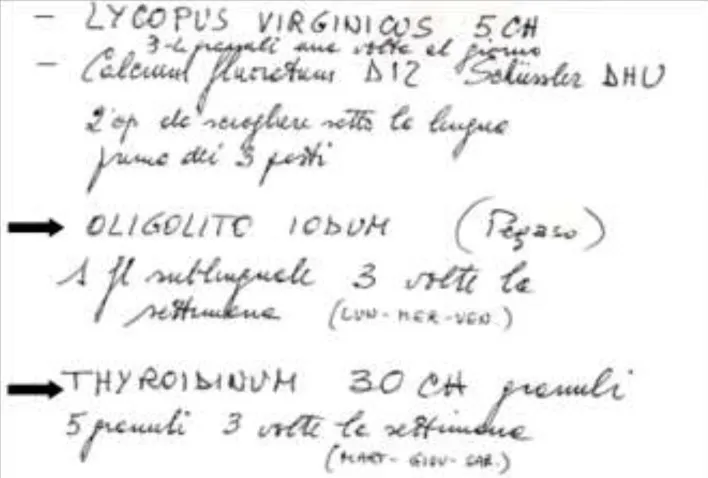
Phytotherapeutic and homeopathic prescription. Products containing iodine and extracts of sheep thyroid are marked with arrows. Oligolito Iodum: potassium iodide equal to .0024 mg of iodine; Thyroidium 30 ch: dried thyroid gland of the sheep.
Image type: chart (chart)